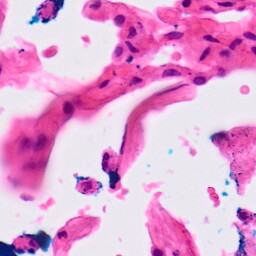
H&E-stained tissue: Lung